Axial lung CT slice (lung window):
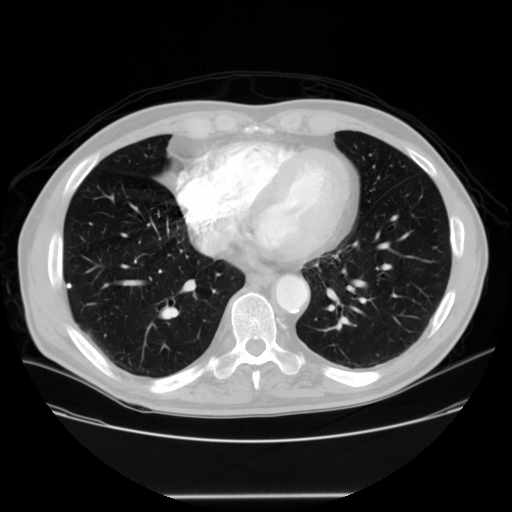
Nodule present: yes
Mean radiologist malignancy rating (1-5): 1